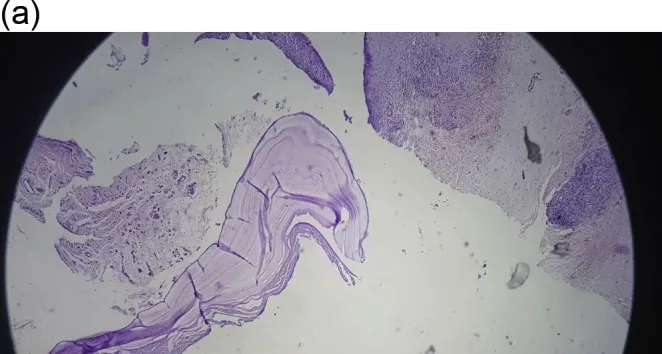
(a) Show laminated membrane which is typical for hydatid cyst.
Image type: pathology (h&e)